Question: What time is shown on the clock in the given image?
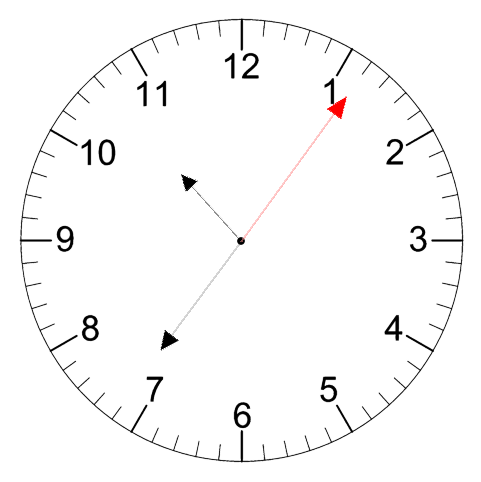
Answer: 10:36:06